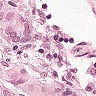
Metastatic tissue present: yes